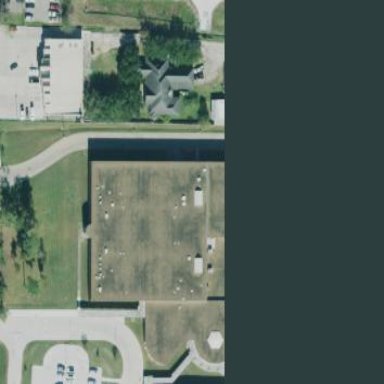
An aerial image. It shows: School building.